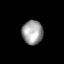
Tissue: lung
Cell type: T cells
Senescence score: 0.2055
Nuclear area (px): 494
Mean DAPI intensity: 157.69